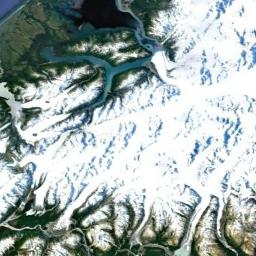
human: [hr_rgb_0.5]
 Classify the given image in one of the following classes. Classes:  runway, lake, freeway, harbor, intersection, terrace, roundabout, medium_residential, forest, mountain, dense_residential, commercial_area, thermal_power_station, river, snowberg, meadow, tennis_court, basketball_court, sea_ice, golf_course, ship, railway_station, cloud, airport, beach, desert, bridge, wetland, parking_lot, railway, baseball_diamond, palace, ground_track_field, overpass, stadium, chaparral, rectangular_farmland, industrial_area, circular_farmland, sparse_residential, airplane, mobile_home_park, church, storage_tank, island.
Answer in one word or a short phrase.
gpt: snowberg